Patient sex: M
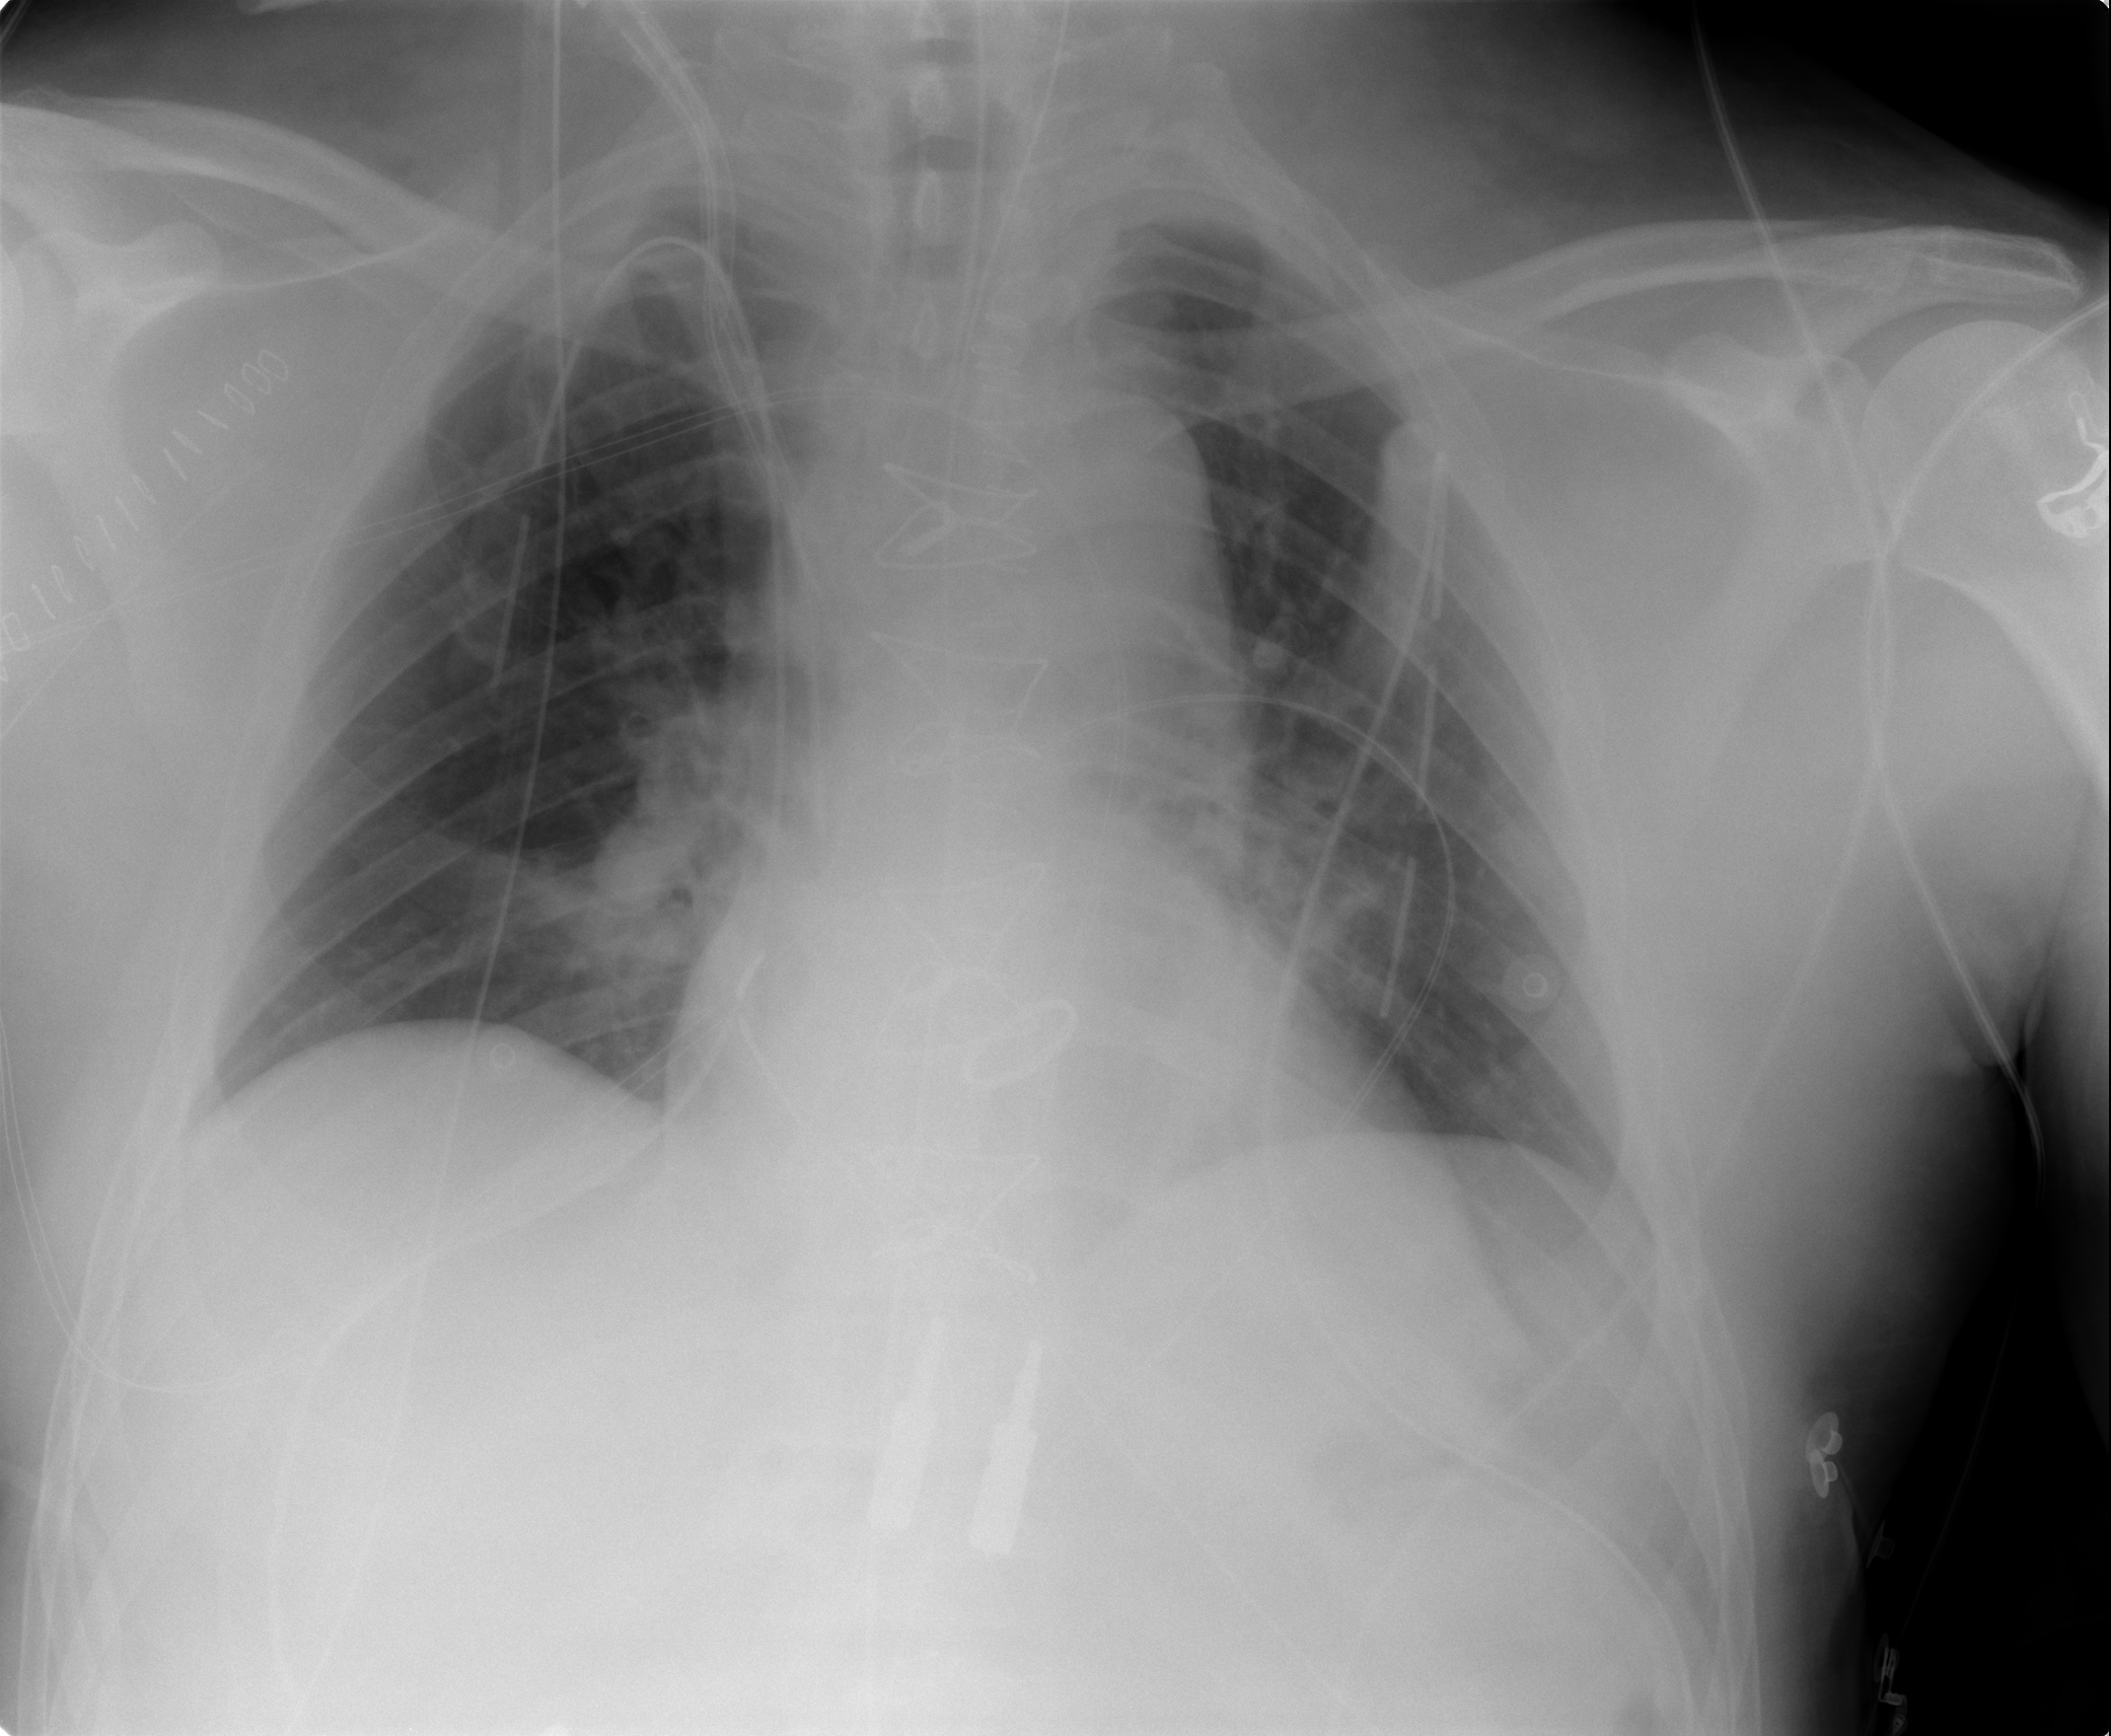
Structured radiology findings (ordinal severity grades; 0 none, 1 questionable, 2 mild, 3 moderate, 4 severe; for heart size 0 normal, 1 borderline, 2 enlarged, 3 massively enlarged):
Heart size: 1
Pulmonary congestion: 0
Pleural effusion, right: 0
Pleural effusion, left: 1
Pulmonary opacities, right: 1
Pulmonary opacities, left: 2
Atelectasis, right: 2
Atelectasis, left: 2